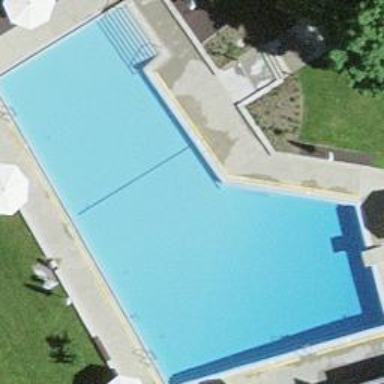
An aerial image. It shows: Swimming pool located in leisure land.